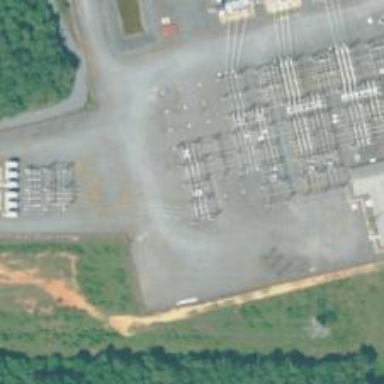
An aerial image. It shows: Switch used for power control.